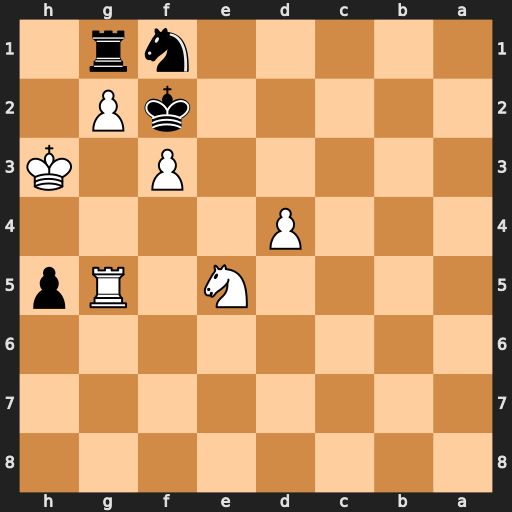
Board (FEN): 8/8/8/4N1Rp/3P4/5P1K/5kP1/5nr1
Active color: b
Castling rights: -
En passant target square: -
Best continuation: Rh1#